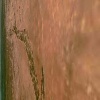
Label: land